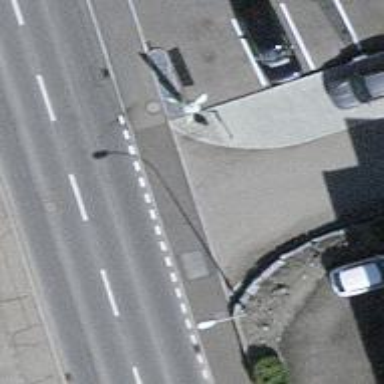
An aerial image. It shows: Unmarked crossing on the road.